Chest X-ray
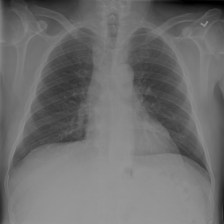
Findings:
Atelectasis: negative
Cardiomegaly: negative
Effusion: negative
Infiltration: negative
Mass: negative
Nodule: negative
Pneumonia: negative
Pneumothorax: negative
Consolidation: negative
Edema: negative
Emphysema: negative
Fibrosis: negative
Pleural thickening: negative
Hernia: negative